Here is the time-frequency representation (spectrogram) of a rolling-element bearing's vibration measurement. Based on the visible evidence, which condition applies: normal, inner_race, outer_race, ball?
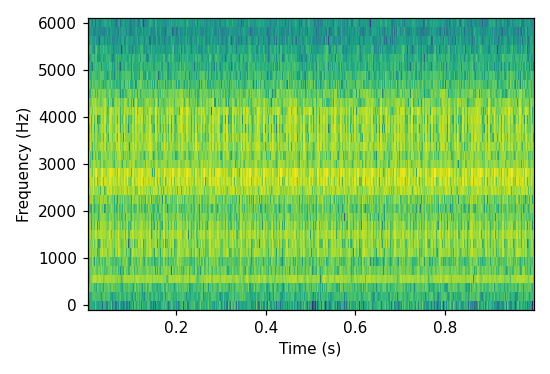
Answer: inner_race